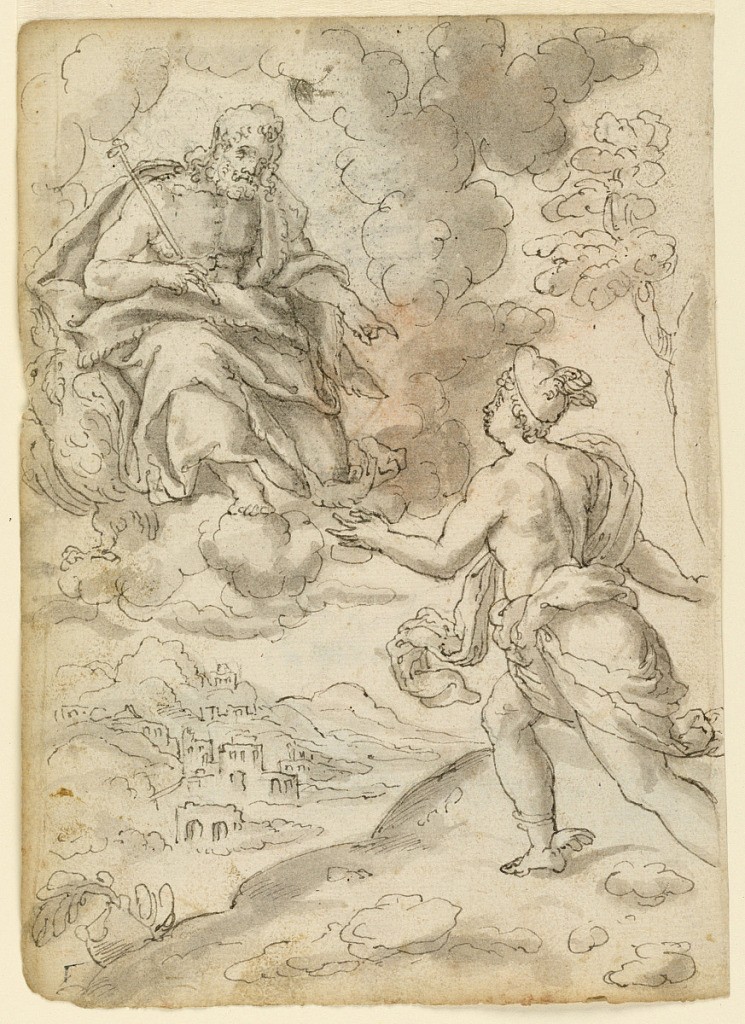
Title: Jupiter Sending Mercury to Priam
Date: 1590–1620
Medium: Black chalk, pen and ink on paper
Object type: Drawing
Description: Jupiter sitting on a cloud above a landscape, pointing to Mercury, who has outstretched arms.